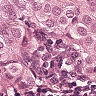
Metastatic tissue present: yes